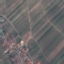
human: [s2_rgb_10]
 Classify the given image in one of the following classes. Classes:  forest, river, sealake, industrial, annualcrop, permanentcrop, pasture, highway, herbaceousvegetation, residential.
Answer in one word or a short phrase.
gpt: PermanentCrop